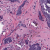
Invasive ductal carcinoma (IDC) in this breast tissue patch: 1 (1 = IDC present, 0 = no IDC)